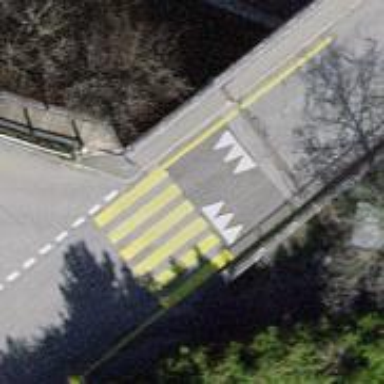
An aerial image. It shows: Zebra crossing with distinctive markings.